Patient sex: M
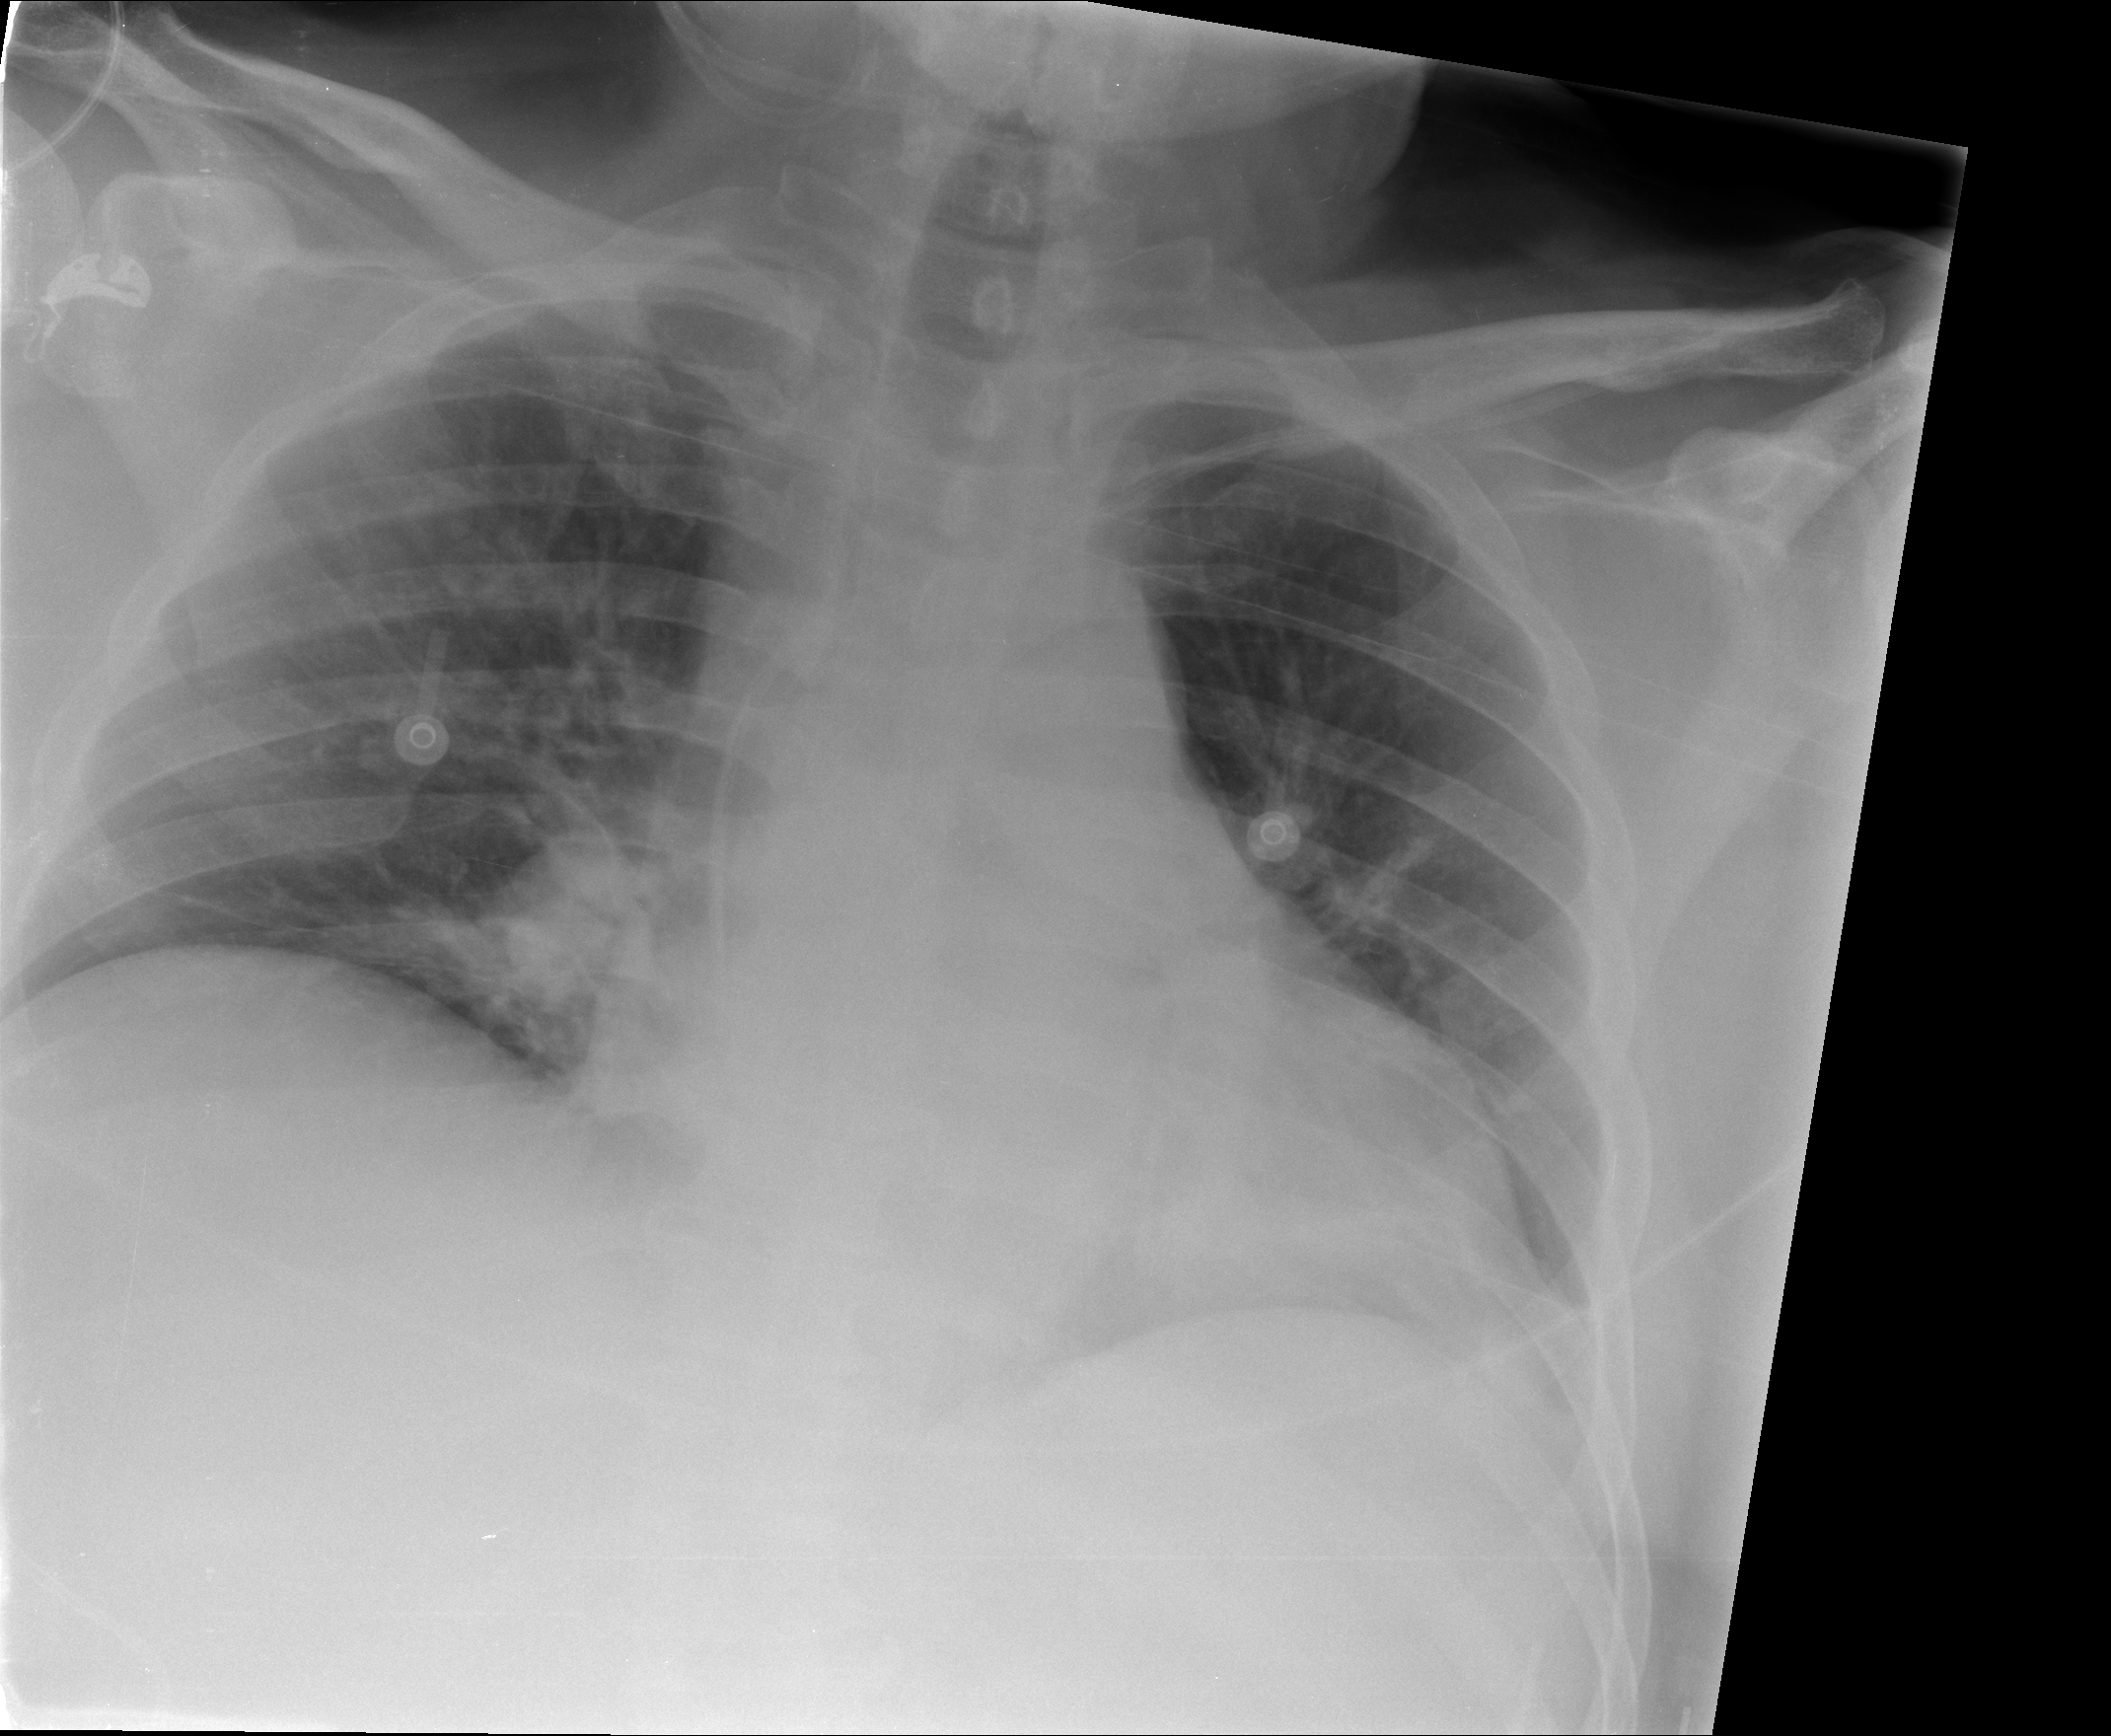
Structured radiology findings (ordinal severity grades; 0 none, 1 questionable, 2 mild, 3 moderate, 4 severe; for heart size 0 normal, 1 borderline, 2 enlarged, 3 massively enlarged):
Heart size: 3
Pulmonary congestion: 2
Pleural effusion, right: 0
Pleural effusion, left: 1
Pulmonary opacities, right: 0
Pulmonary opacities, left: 0
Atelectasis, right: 0
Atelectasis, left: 0